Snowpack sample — Buffalo Mountain, Silverthorne, Colorado, USA (2/22/26, 2:02 PM MST)
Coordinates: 39.622, -106.113
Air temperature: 33 °F
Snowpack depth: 63 cm
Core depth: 20 cm
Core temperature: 24.8 °F
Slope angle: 11°, slope face: 116°
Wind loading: low
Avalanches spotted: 0
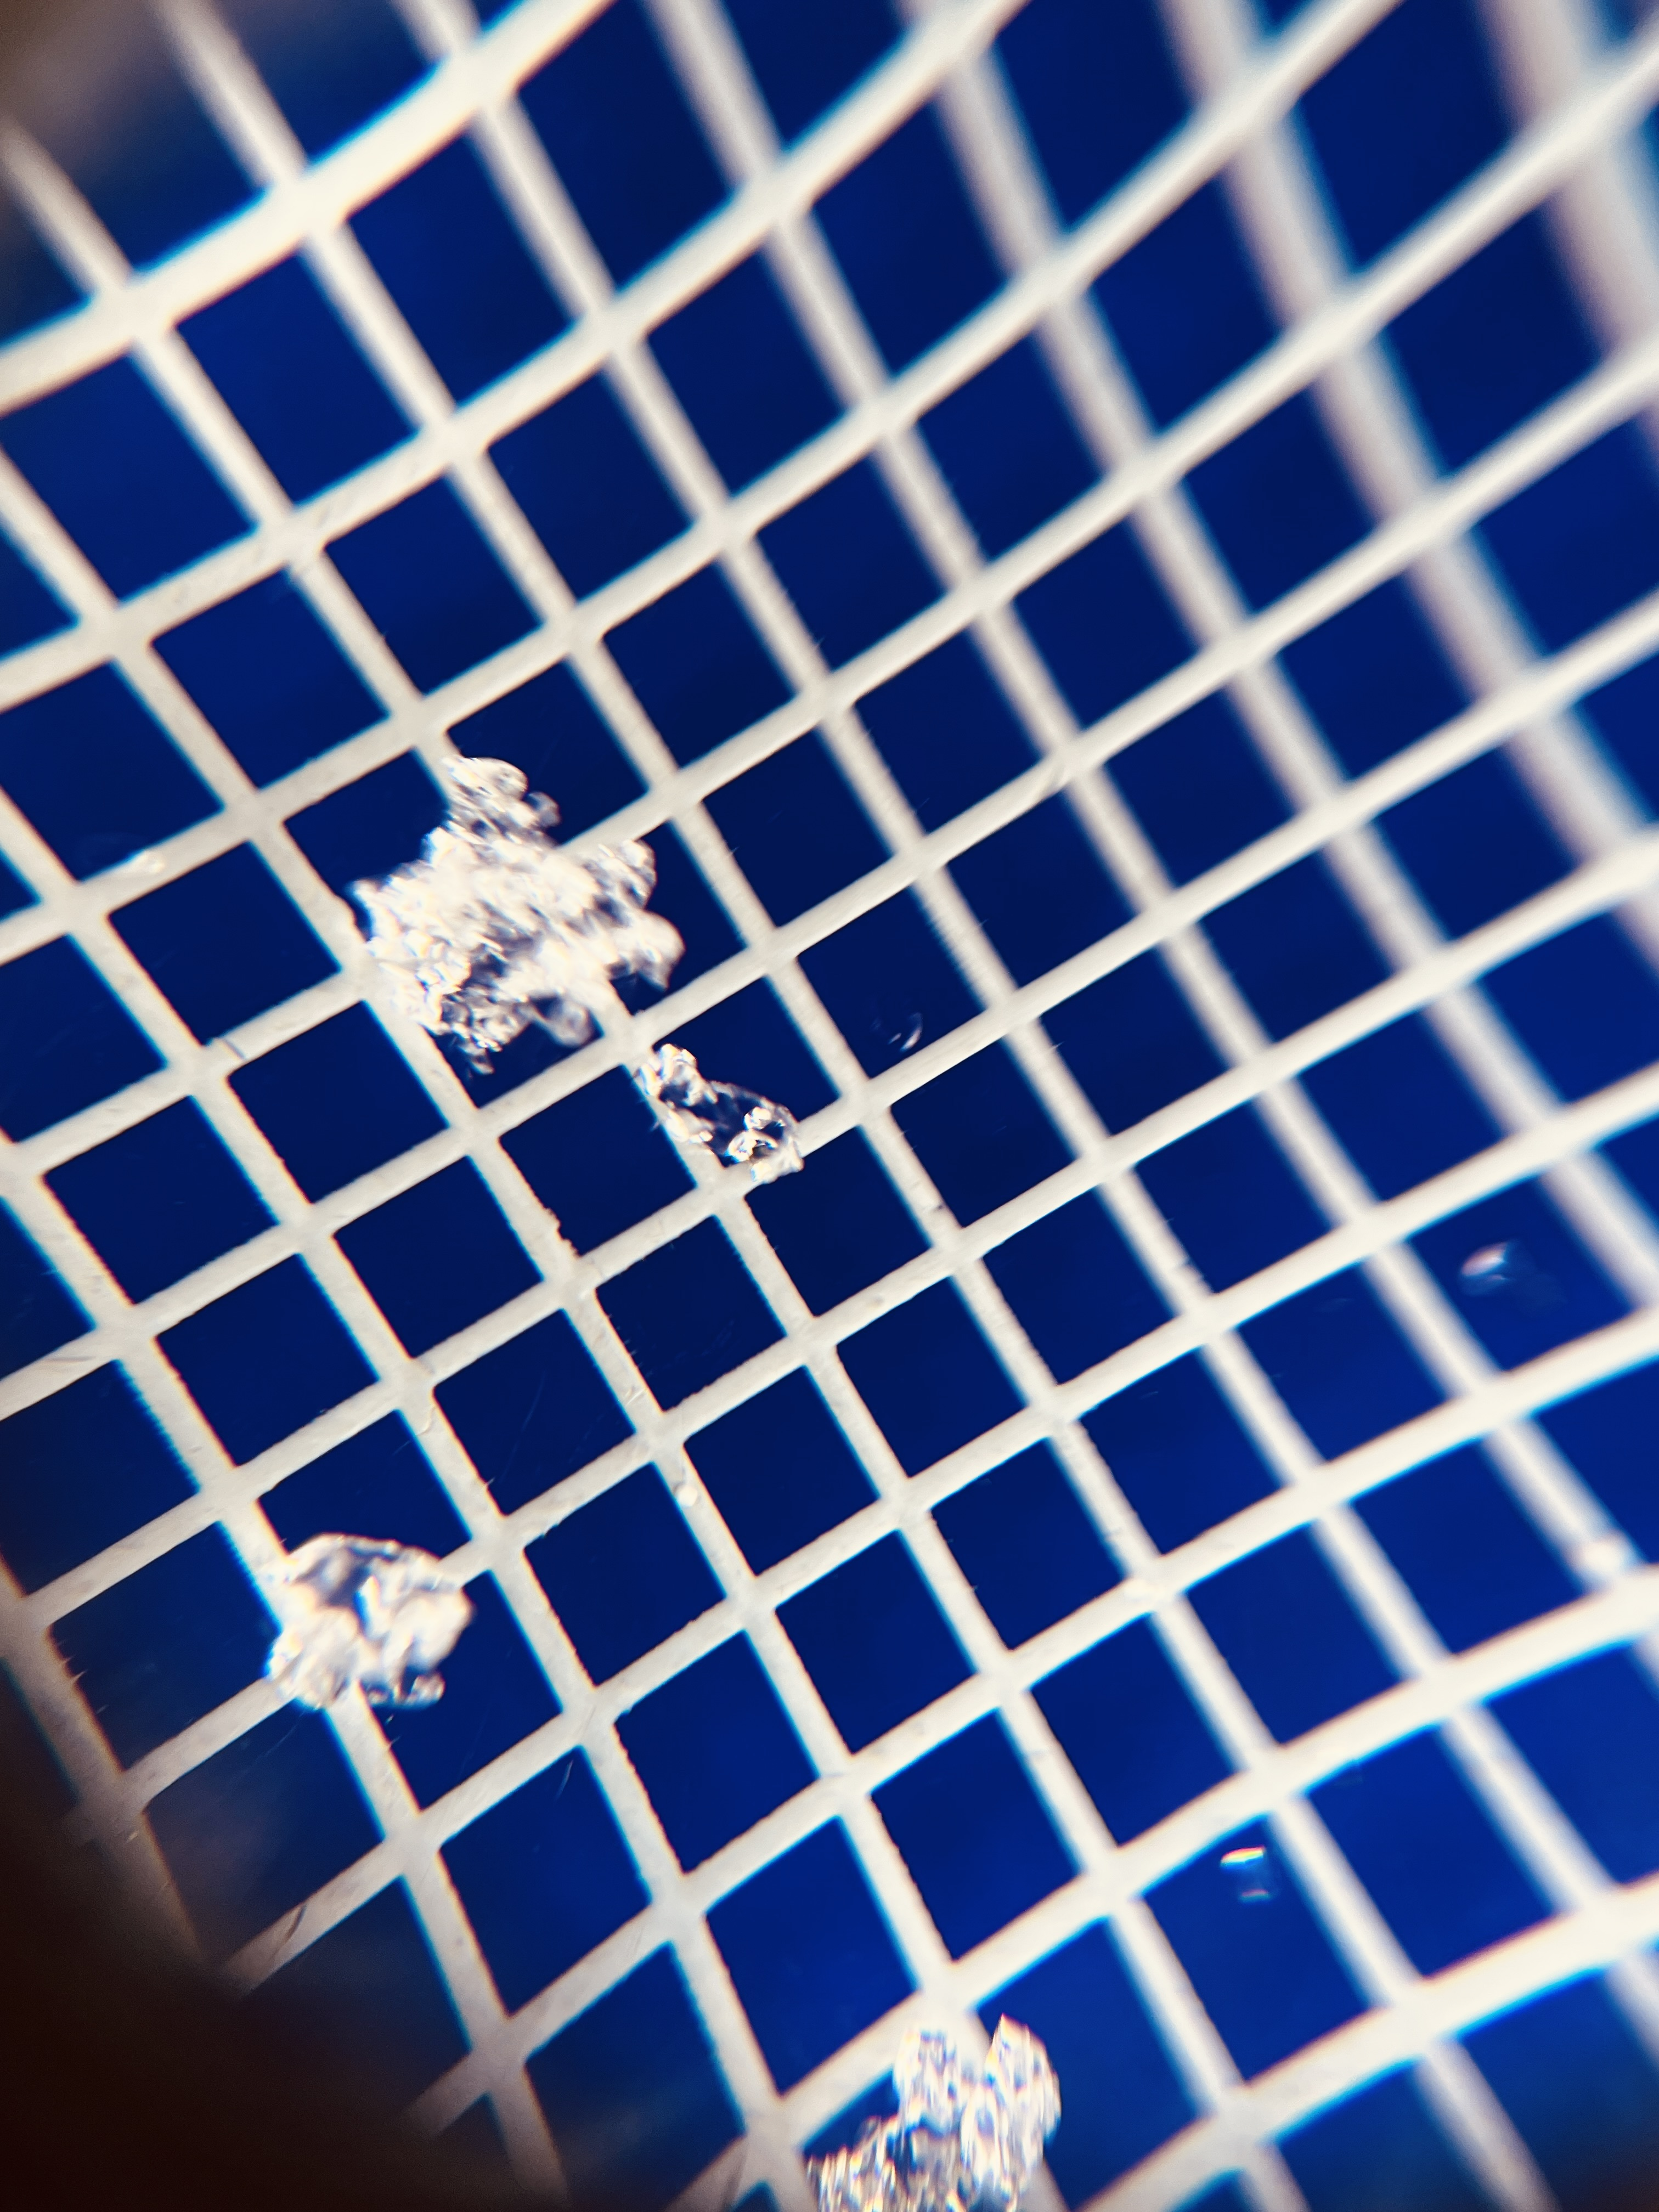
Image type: magnified_profile
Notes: In a firebreak similar to site 1, minimal wind loading with no spotted avalanches (not many faces in view though)